Question: I'd like to have a clickable icon as part of a form-floating label but the label seems to be rendered behind the input.
I tried playing with z-index without any luck and I'm not sure what else I can do to fix the problem. Could someone point me in the right direction?
<URL>

The "Test" button and icon on its own (col#3, col#4) work, but the first two col's with form-floating examples won't redirect when the icon is clicked.
'''
@page "/"
@inject NavigationManager NavigationManager
<div class="container-fluid">
<div class="row">
<div class="col-1">
<div class="form-floating">
<input type="text" class="form-control" placeholder="bla">
<label>LABEL<i class="fas fa-info-circle ps-1" @onclick="Test"></i></label>
</div>
</div>
<div class="col-1">
<div class="form-floating">
<input type="text" class="form-control" value="blabla">
<label>LABEL<i class="fas fa-info-circle ps-1" @onclick="Test"></i></label>
</div>
</div>
<div class="col-1">
<button type="button" class="btn btn-sm btn-primary" @onclick="Test">Test</button>
</div>
<div class="col-1">
<i class="fas fa-info-circle ps-1" @onclick="Test"></i>
</div>
</div>
</div>
@code {
void Test()
{
NavigationManager.NavigateTo("https://google.com");
}
}
'''
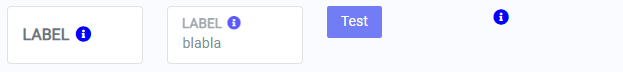
Answer: You have to handle belong to child labels. If a click event does not occur, firstly you should think about pointer-events.
'''
.clickable-icon{
pointer-events: auto !important; // required
}
'''
'''
<script src="https://cdnjs.cloudflare.com/ajax/libs/jquery/3.3.1/jquery.min.js"></script>
<link href="https://cdn.jsdelivr.net/npm/bootstrap@5.1.3/dist/css/bootstrap.min.css" rel="stylesheet" integrity="sha384-1BmE4kWBq78iYhFldvKuhfTAU6auU8tT94WrHftjDbrCEXSU1oBoqyl2QvZ6jIW3" crossorigin="anonymous">
<div class="container my-2">
<div class="form-floating">
<input type="text" class="form-control" id="floatingInput" placeholder="Click Icons" value="Click Icons">
<label for="floatingInput">Clickable Icon <label class="clickable-icon" onclick="alert('hello')">&#128512;</label> <label class="clickable-icon ms-1" onclick="alert('clicked')">&#x26A1;</label></label>
</div>
</div>
'''